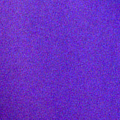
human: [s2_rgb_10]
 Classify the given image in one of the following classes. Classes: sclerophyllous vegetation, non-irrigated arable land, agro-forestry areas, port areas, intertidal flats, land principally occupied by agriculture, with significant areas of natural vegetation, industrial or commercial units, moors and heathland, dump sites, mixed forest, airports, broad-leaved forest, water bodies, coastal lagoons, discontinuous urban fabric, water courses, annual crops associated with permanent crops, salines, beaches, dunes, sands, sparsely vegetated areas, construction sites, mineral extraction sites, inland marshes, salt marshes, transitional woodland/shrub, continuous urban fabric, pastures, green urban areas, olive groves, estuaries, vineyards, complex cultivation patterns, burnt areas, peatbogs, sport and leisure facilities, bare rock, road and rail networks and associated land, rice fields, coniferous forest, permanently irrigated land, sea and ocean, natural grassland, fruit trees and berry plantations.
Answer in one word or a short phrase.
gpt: water bodies